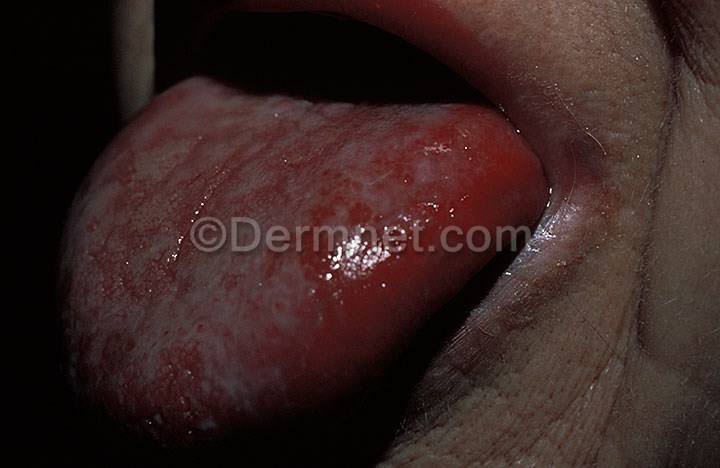
Disease: Psoriasis pictures Lichen Planus and related diseases